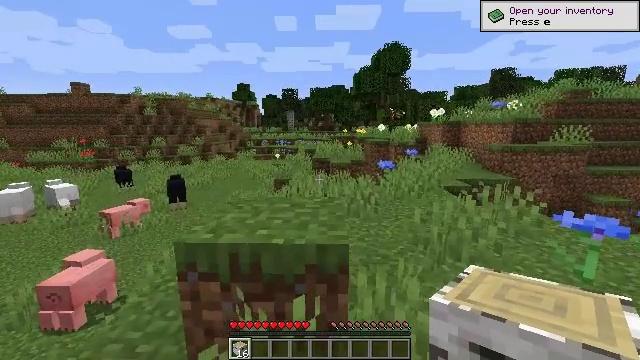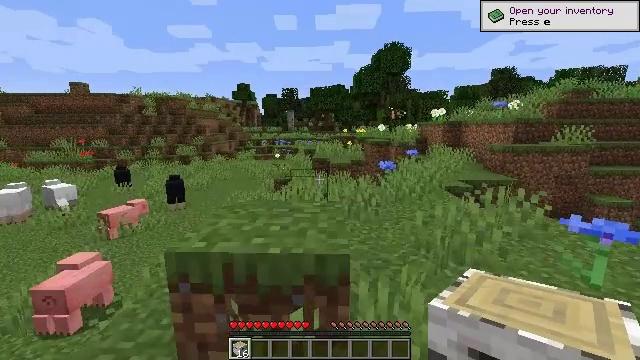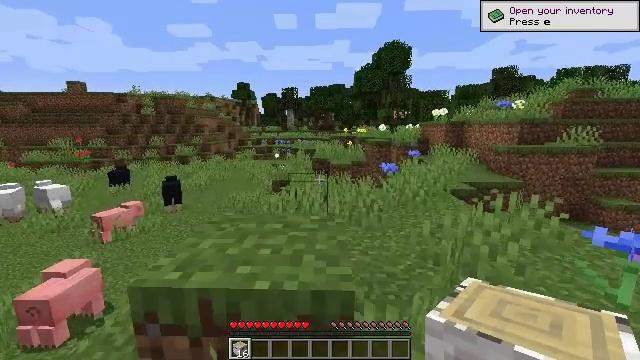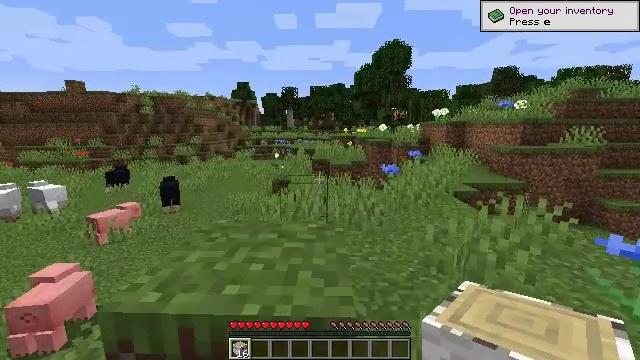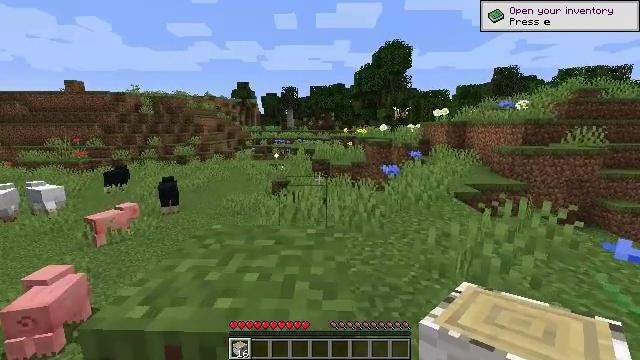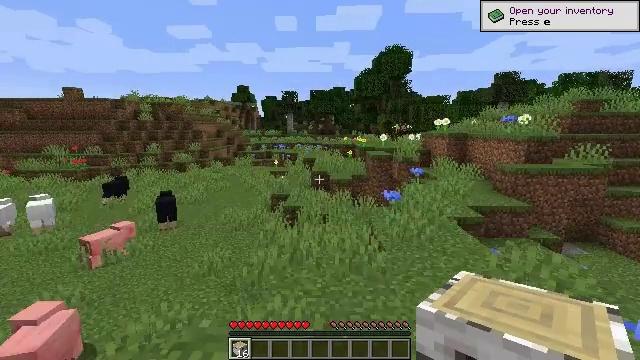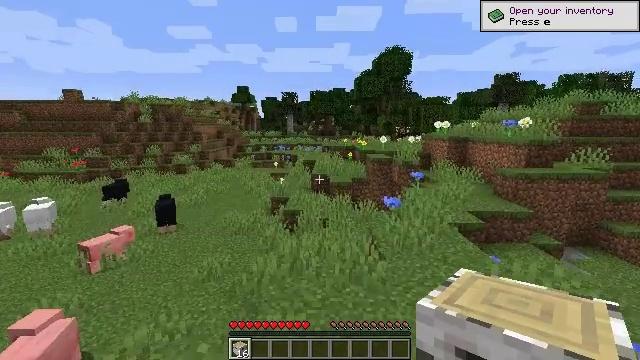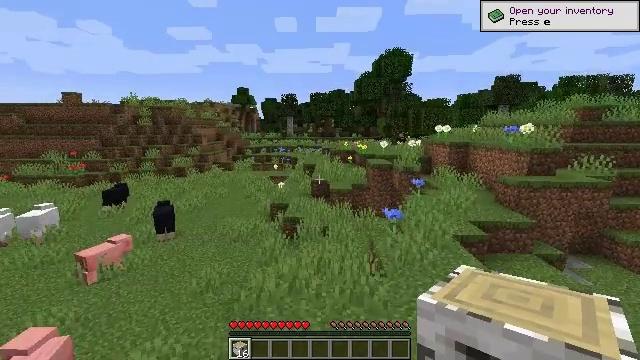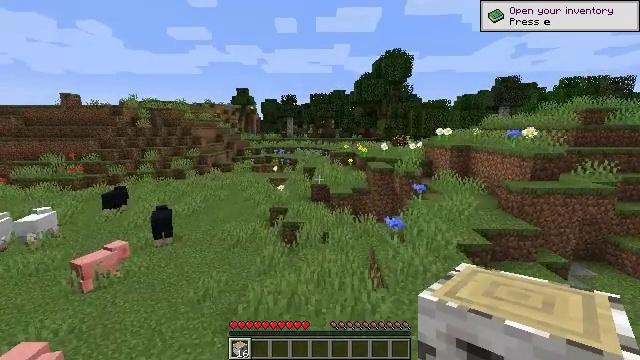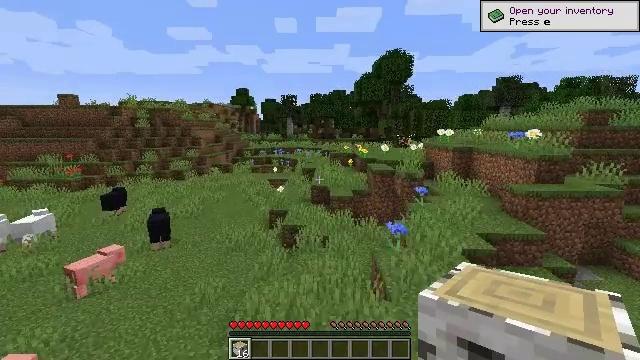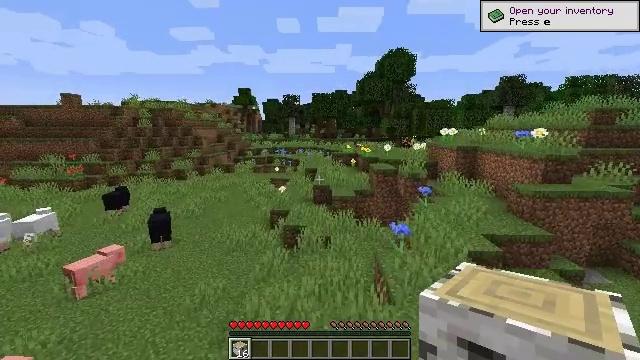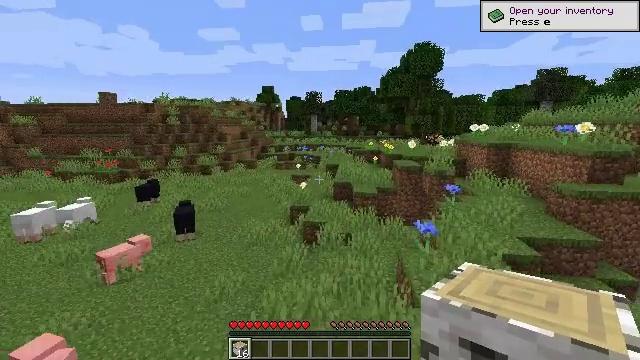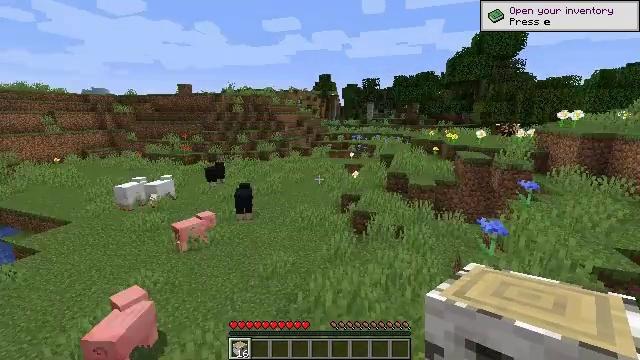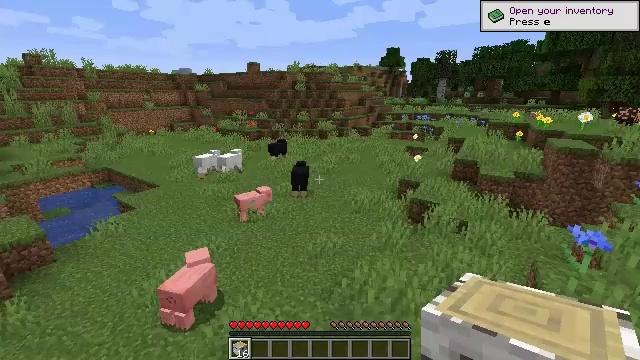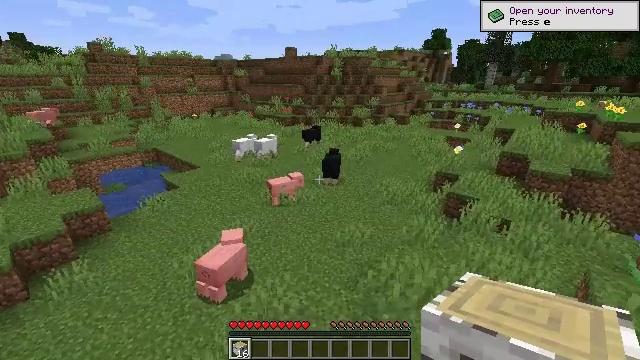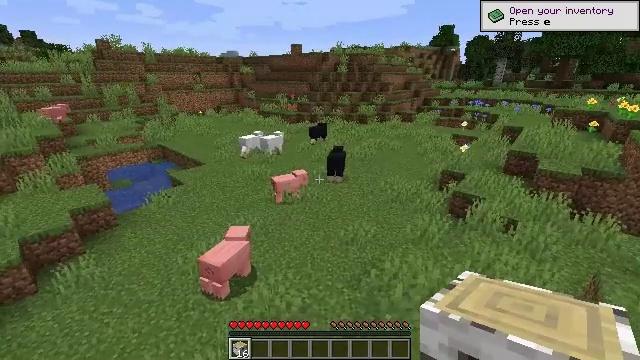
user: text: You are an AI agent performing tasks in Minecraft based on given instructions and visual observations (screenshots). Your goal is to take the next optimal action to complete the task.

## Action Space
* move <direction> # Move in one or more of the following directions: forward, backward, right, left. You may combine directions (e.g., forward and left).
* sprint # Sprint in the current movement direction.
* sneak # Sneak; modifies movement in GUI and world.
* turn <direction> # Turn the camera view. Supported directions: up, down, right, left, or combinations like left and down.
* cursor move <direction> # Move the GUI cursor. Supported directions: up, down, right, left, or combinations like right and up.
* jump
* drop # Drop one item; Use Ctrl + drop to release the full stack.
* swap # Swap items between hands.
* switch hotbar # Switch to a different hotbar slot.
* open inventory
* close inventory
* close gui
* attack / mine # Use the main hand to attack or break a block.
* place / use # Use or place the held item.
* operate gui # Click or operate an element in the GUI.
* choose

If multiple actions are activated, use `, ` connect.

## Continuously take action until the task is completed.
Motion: motion action
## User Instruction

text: Open inventory and craft birch planks.
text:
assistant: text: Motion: move forward
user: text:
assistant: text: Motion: move forward
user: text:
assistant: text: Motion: move forward
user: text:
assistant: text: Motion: move forward, jump
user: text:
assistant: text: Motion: move forward, jump
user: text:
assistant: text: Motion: move forward, jump
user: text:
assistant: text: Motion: move forward, jump
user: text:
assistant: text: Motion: move forward, jump
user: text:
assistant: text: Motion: move forward, jump
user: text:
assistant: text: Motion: move forward, jump
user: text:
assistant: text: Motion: move forward, turn left
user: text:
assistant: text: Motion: turn left and down
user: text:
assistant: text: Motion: turn left and down
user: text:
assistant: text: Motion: turn left and down
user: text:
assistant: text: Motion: turn left
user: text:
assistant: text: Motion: no_op
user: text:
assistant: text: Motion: no_op
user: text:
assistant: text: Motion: no_op
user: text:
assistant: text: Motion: no_op
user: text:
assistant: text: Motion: no_op
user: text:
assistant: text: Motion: no_op
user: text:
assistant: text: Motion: no_op
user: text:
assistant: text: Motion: no_op
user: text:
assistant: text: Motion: no_op
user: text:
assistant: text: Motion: turn right
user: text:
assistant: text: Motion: turn right and up
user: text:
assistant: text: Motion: turn right and up
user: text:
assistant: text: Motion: turn right
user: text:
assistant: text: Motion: turn right
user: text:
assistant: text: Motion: move forward